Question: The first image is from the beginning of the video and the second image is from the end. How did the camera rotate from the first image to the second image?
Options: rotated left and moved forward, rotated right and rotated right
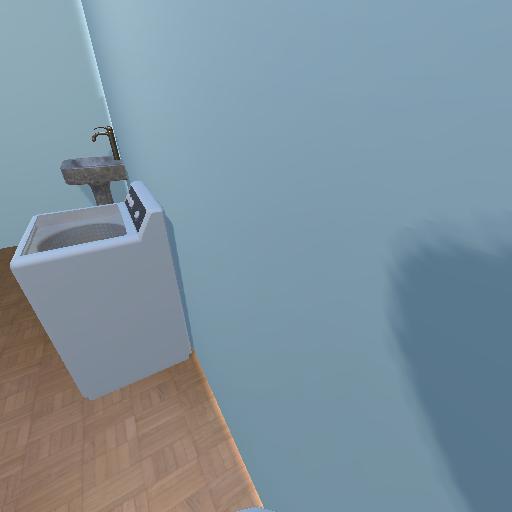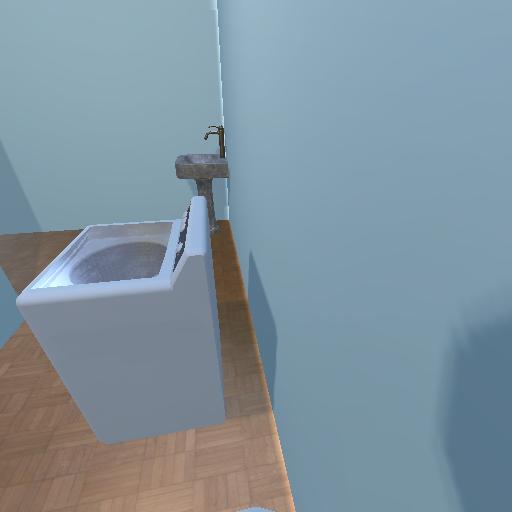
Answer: rotated left and moved forward